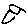
Label: bird